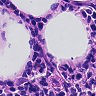
Metastatic tissue present: no